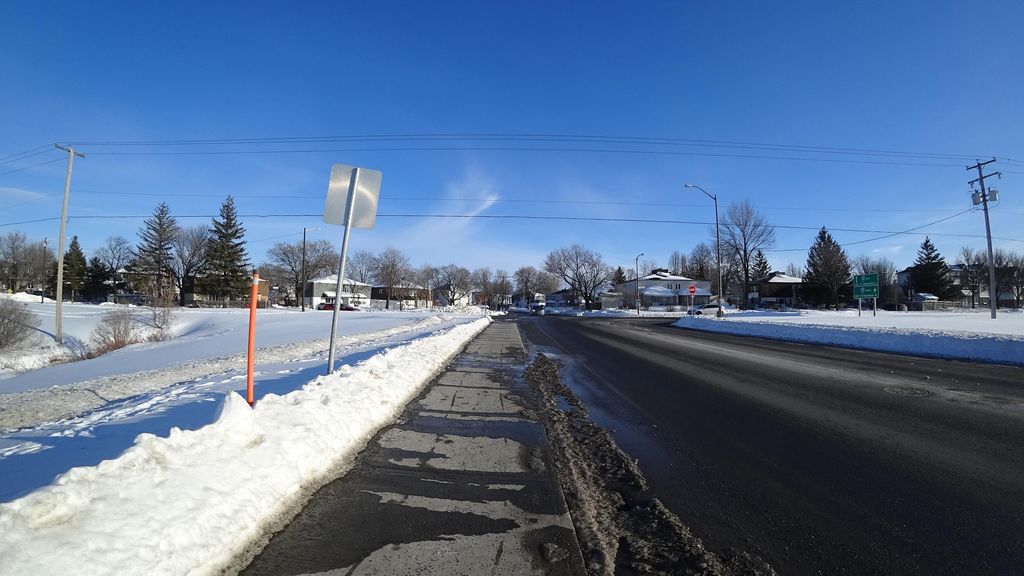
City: quebec_city